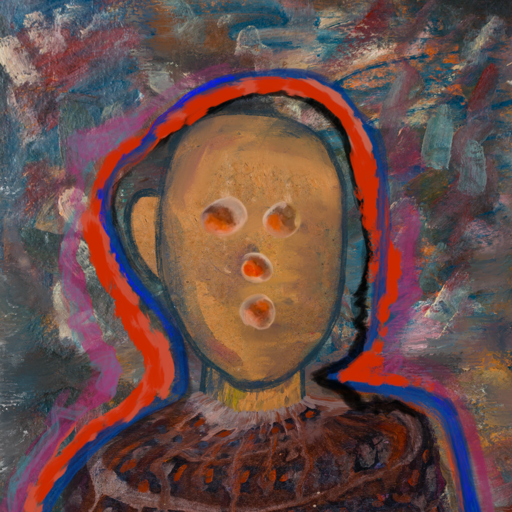
Background: Boggyland, Head And Neck Front: In_The_Sun, Face Front: Rupkatha, Bust: Hypocrite, Hair Front: Experience, Head Accessory: Blank, Second Necklace: Blank, Necklace: Blank, Baby: Blank